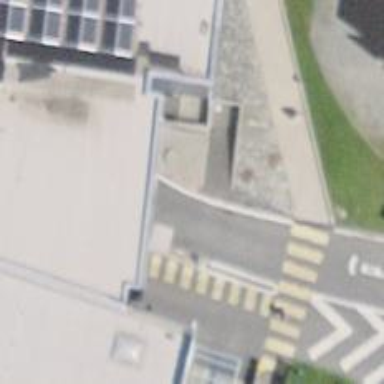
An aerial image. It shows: Entrance to multi-storey parking facility.